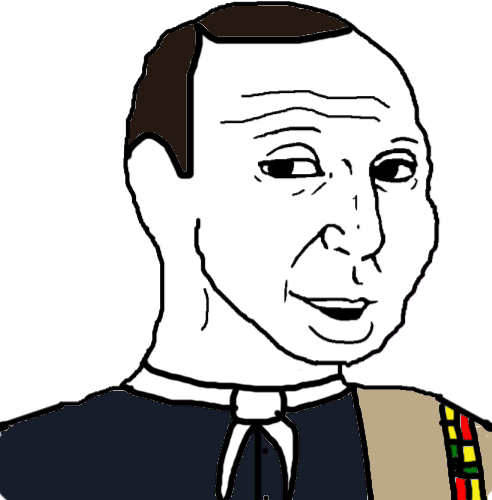
Label: 5_Groomer